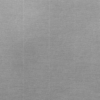
Label: dusty